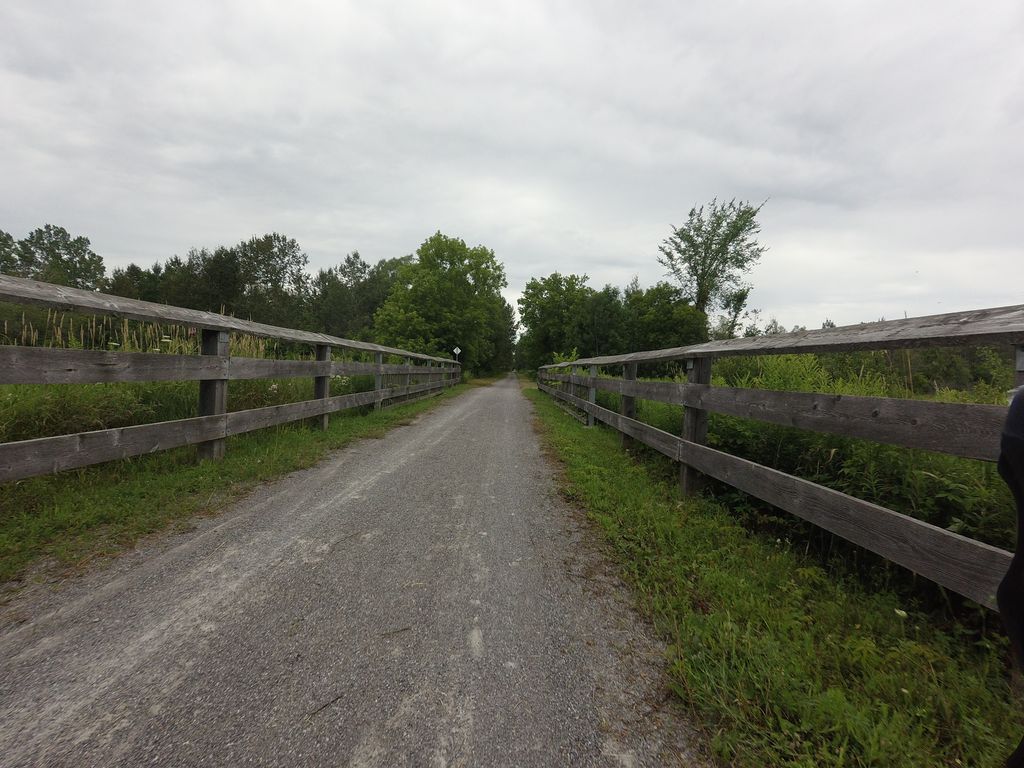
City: ottawa-gatineau